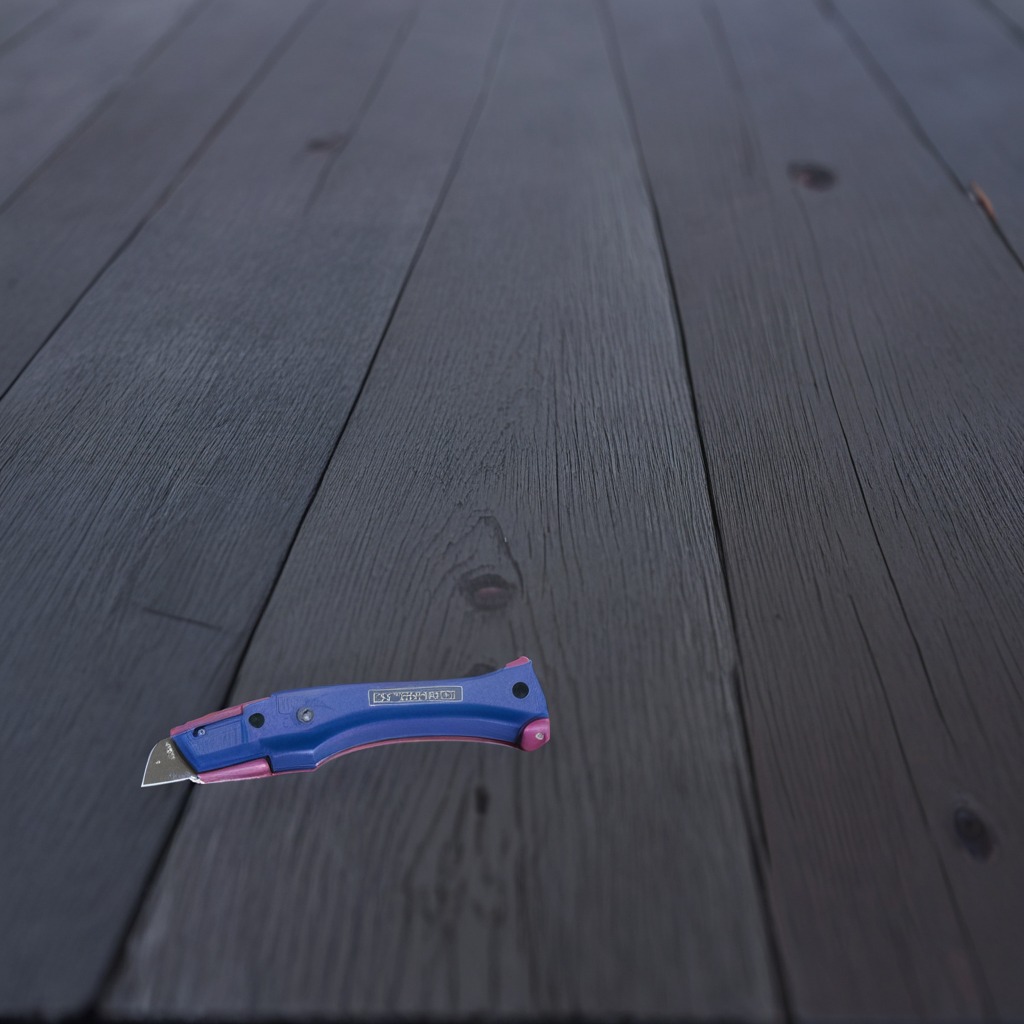
A utility knife lies on a table with faint burn marks in a small garage at twilight.